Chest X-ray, AP view. Patient: 49 years old, sex F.
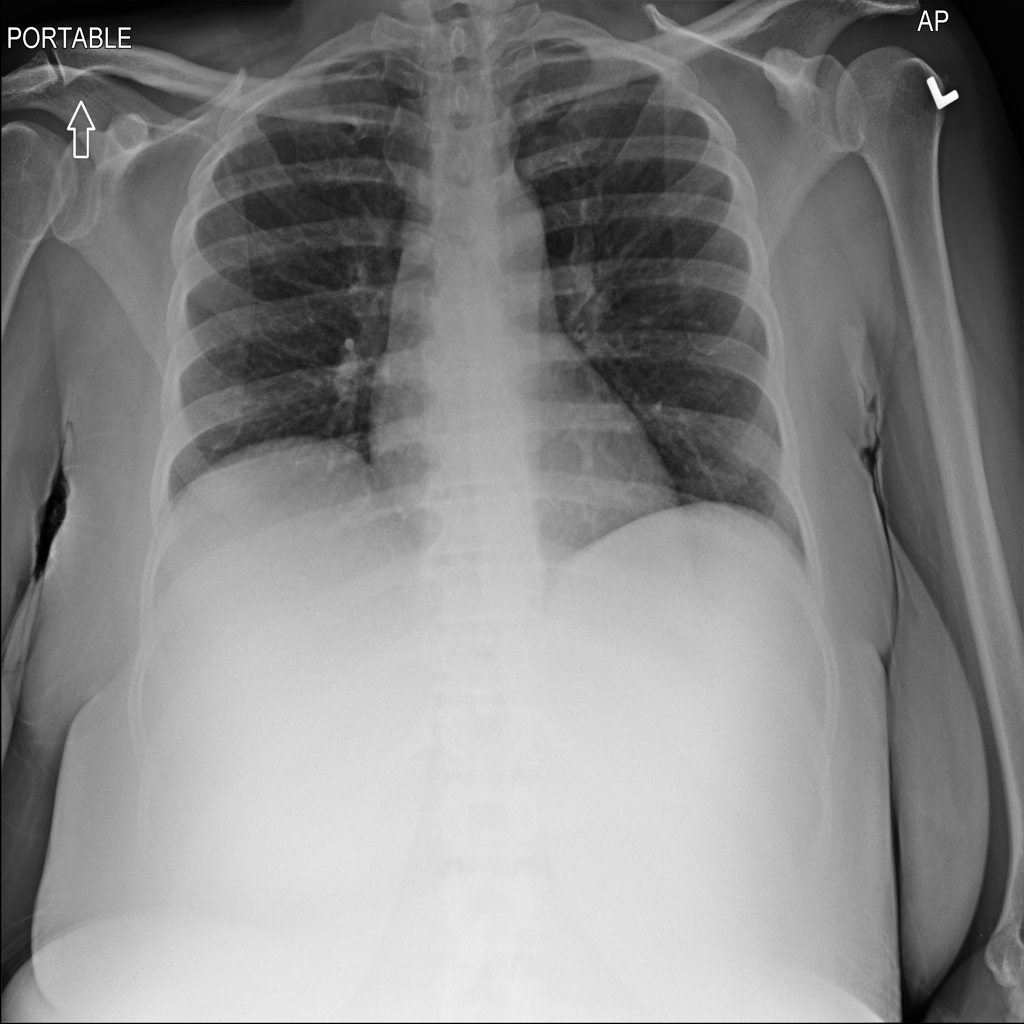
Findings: No Finding